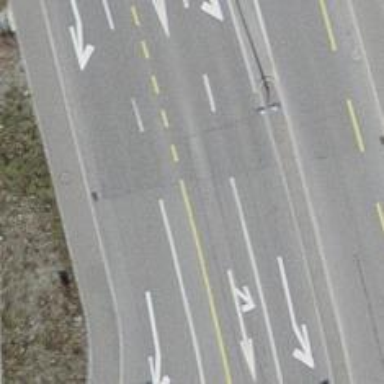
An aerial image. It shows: Tertiary road with asphalt surface.